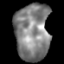
Tissue: lung
Cell type: T cells
Senescence score: 0.1802
Nuclear area (px): 1920
Mean DAPI intensity: 131.137